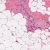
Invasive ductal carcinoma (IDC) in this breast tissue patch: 0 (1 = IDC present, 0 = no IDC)